Field crop: maize
Growth stage: 1
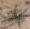
Species: salsola